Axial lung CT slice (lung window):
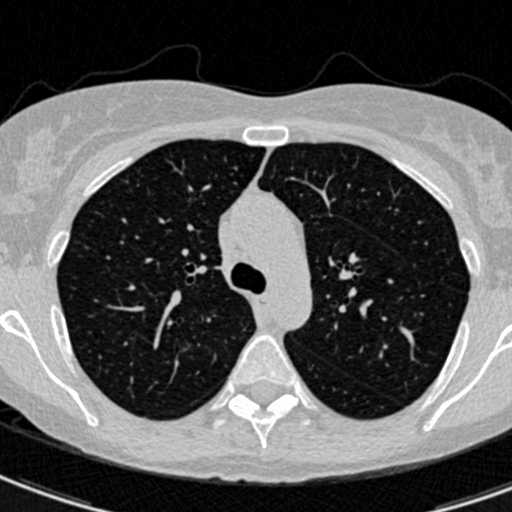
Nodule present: no